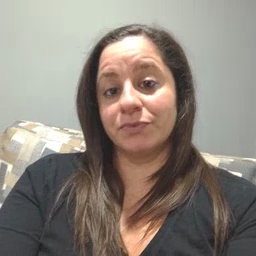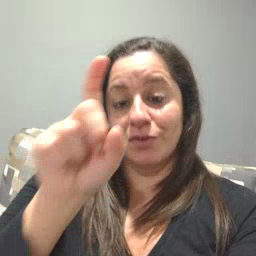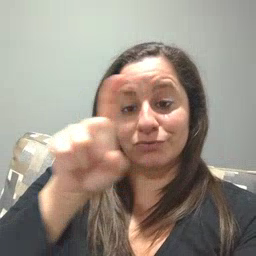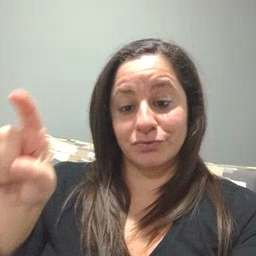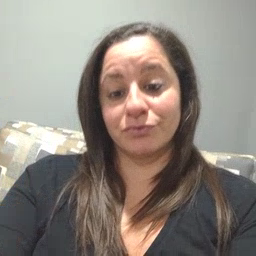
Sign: closet